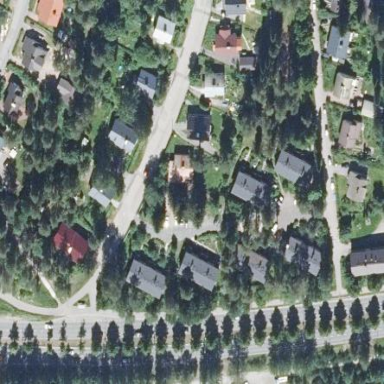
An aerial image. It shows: Residential area.